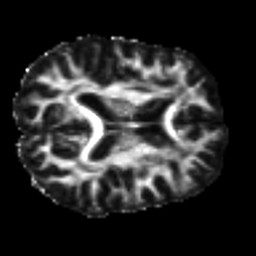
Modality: FA
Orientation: axial
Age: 29
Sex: male
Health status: ill
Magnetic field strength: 3 T
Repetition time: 9 s
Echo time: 0.093 s